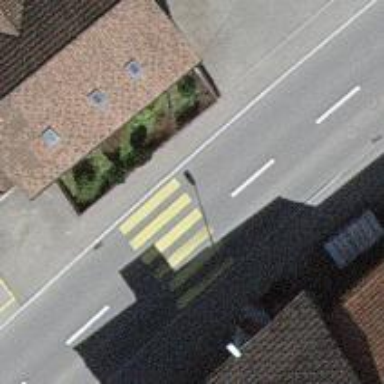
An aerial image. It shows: Uncontrolled zebra crossing on the road.